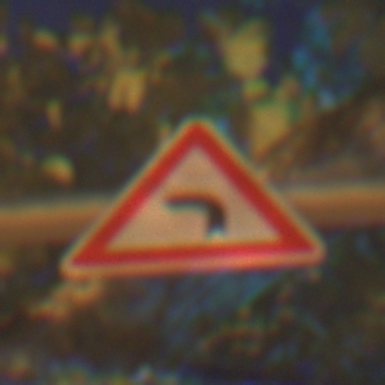
Verkehrszeichen: KurveLinks
Umgebung: Outdoor, Urban
Tageszeit: Night
Wetter: PartlyCloudy
Licht: Artificial
Jahreszeit: NotSpecified
Kontrast: HighContrast